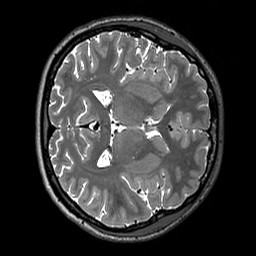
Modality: T2w
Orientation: axial
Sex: female
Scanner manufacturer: siemens
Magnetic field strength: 3 T
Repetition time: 3 s
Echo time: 0.409 s